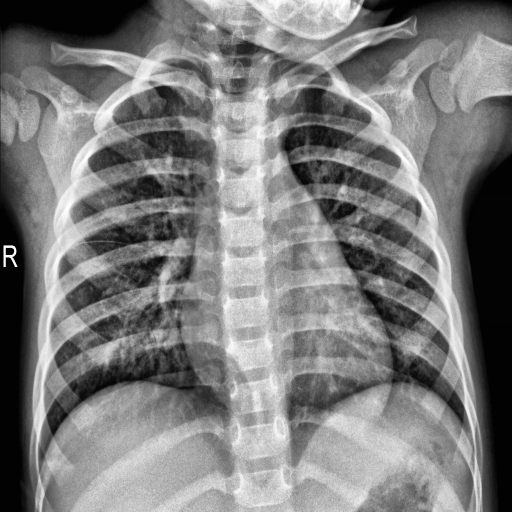
Finding: NORMAL